Question: I need to calculate the distance on a grid between 2 points.
The movement allowed is horizontal and vertical as well diagonal to the next neighbor (so 45 degree rotations).
So Manhattan distance is not an option. Also Euclidean distance is not an option cause then it does not move correct along the grid which can result in a to low value (as in the red line).
I'm looking to get the distance as in the green line where it moves from cell to cell.
It's preferred that the formula is fast.

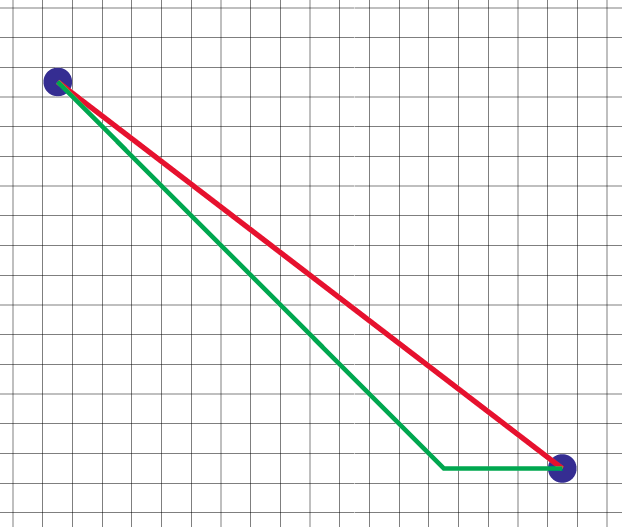
Answer: This is pretty simple:
- You move diagonally towards the goal until you're either on the same row or same col. This will be min(, ) steps.Let's call this (for diagonal steps)- Then you move on a straight line towards the goal. This will be max(, ) - steps.Let's call this (for straight steps)- The distance is then 2 x + .
In code:
'''
double distance(int x1, int y1, int x2, int y2) {
int dx = abs(x2 - x1);
int dy = abs(y2 - y1);
int min = min(dx, dy);
int max = max(dx, dy);
int diagonalSteps = min;
int straightSteps = max - min;
return sqrt(2) * diagonalSteps + straightSteps;
}
'''